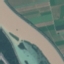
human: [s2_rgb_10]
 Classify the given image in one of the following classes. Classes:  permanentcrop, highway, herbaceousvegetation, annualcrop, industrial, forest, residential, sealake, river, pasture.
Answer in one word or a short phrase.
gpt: River